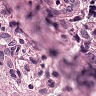
Metastatic tissue present: yes